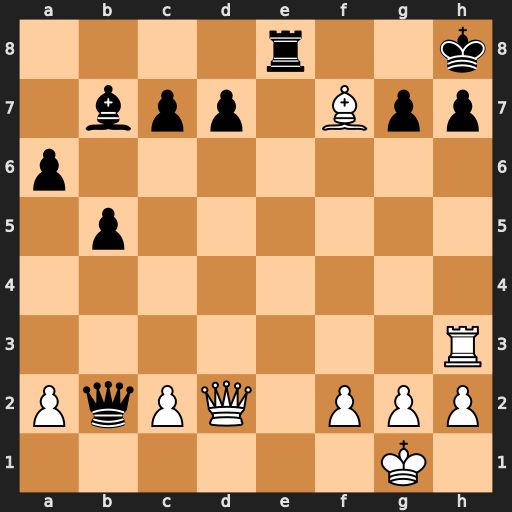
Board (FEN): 4r2k/1bpp1Bpp/p7/1p6/8/7R/PqPQ1PPP/6K1
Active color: w
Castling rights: -
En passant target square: -
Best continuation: Rxh7+ Kxh7 Qd3+ Re4 Qh3+ Rh4 Qxh4#